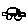
Label: car